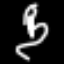
Label: leaf